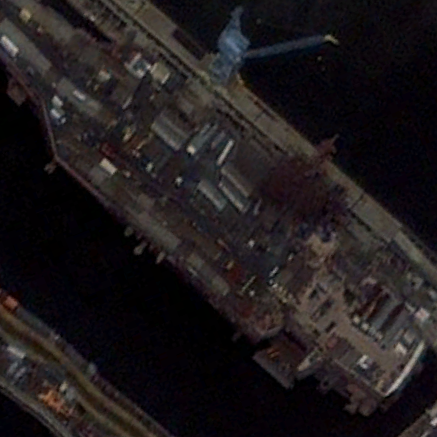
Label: aircraft_carrier